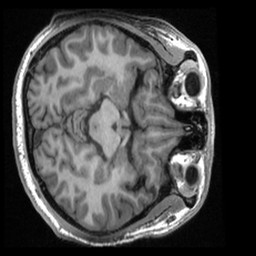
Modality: T1w
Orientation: axial
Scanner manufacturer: ge
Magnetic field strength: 3 T
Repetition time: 0.00764 s
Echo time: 0.002928 s